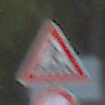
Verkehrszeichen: FussgaengerueberwegRechts
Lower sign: Ueberholverbot
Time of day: MorningAfternoon
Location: Outdoor (Suburban)
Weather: Clear
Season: NotSpecified
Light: Natural